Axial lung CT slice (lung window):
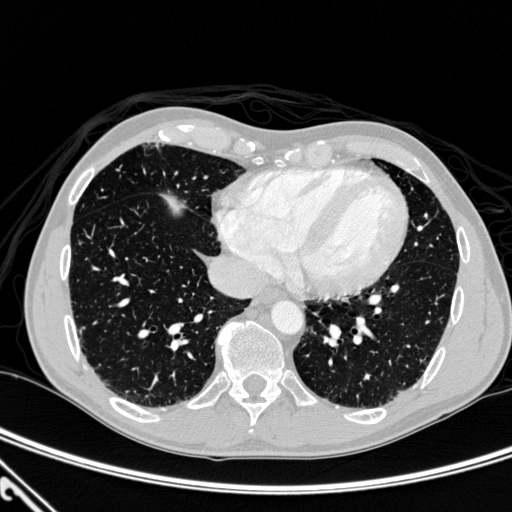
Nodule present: no